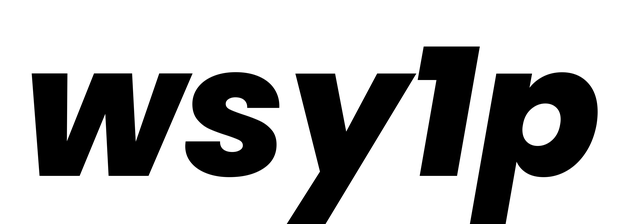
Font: Poppins-ExtraBoldItalic